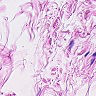
Metastatic tissue present: no